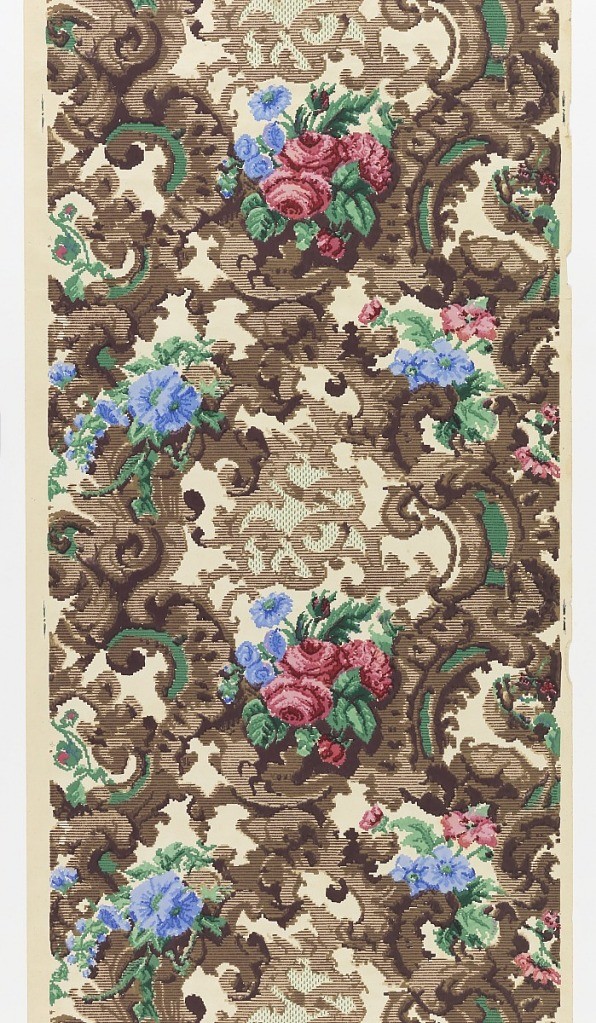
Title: Sidewall
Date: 1875–99
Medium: Machine-printed paper
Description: Brown scrollwork with pink and blue flowers and green foliage. In Rococo revival style.